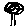
Label: tree